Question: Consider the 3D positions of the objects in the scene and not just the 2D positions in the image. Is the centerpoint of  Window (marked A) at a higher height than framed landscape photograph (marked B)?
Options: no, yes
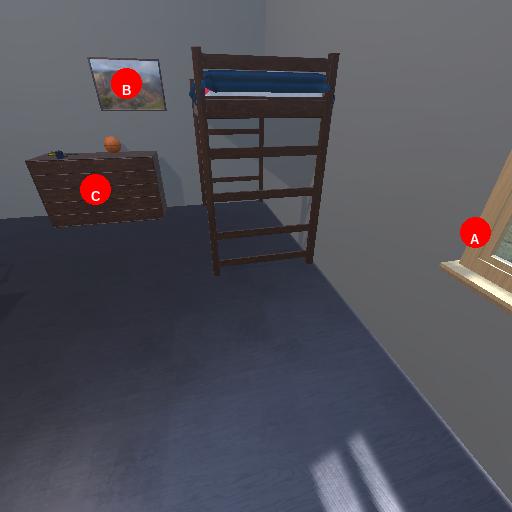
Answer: no